Question: I have a table composed by the following data
'''
frame,X,Y
'''
which is the resulting data from several eye tracking analysis.
Now I would like to create a Heatmap using R, like the following

I tried several script found online, none of them gave me that result.
How can I do?
---
Here some sample data
Ignore the first two columns
'''
task,visualization,frame,X,Y
1,b,1,383,221
1,b,1,632,356
1,b,1,947,663
1,b,1,546,206
1,b,1,488,272
1,b,1,578,752
1,b,1,415,261
1,b,1,693,158
1,b,1,684,528
1,b,1,592,67
1,b,1,393,180
1,b,1,1033,709
1,b,1,1080,739
1,b,1,711,523
1,b,1,1246,49
1,b,1,742,69
1,b,1,601,370
1,b,10,902,684
1,b,10,517,241
1,b,10,583,86
1,b,10,582,754
1,b,10,426,257
1,b,10,575,229
1,b,10,697,150
1,b,10,379,520
1,b,10,390,286
1,b,10,618,396
1,b,10,710,143
1,b,10,383,188
1,b,10,1026,713
1,b,10,1078,625
1,b,10,713,521
'''
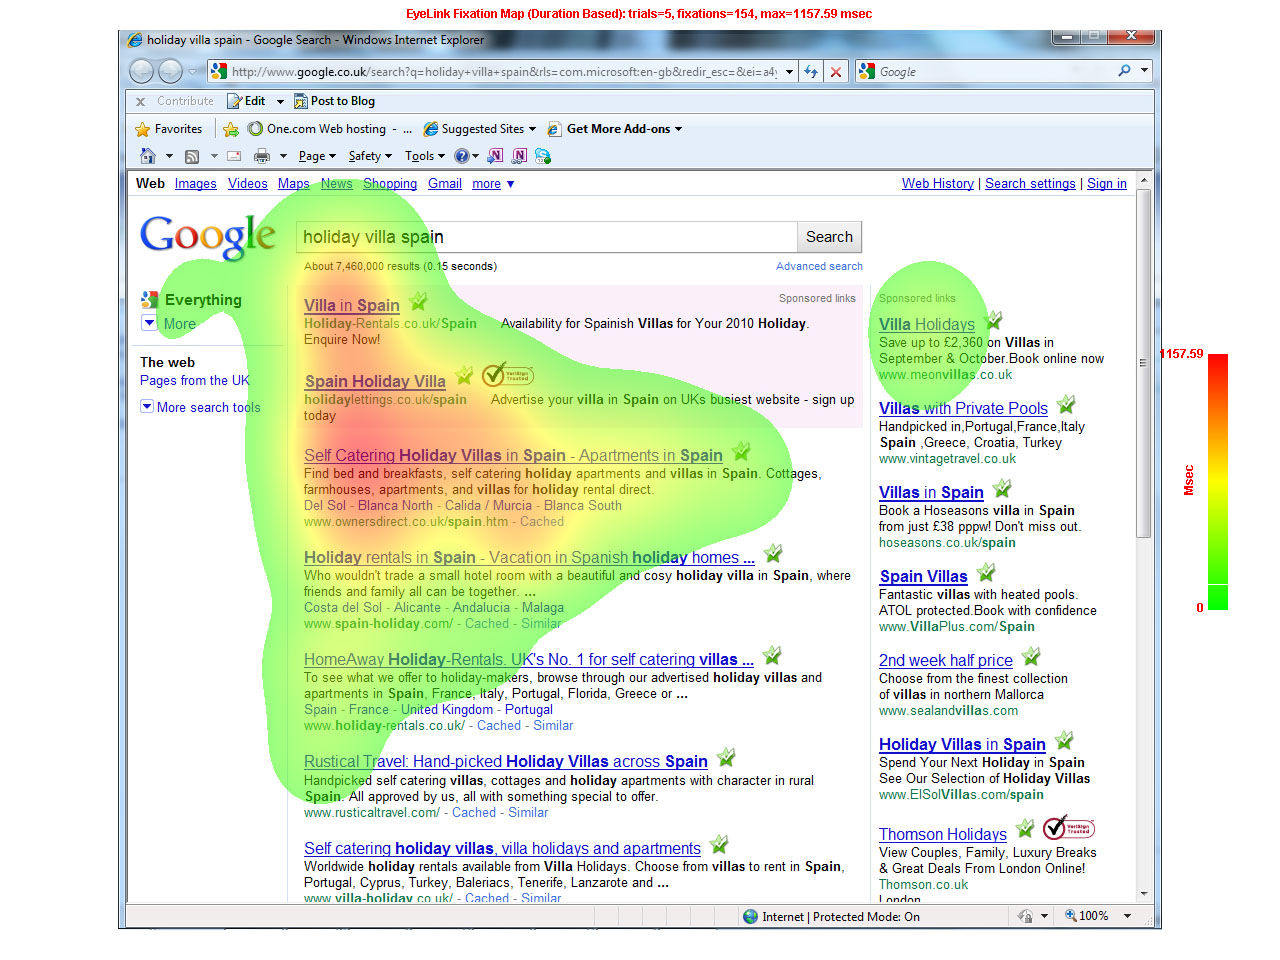
Answer: You can get this type of plot quite easily using 'stat_bin2d' from 'ggplot2':
'''
library(ggplot2)
ggplot(dat, aes(x = X, y = Y)) + stat_bin2d(bins = 10)
'''

This does simple binning, as @RomanLustrik suggested you could also perform some kind of kernel smoothing. This can also be done using 'ggplot2':
'''
ggplot(dat, aes(x = X, y = Y)) +
stat_density2d(geom = "tile", aes(fill = ..density..), contour = FALSE) +
geom_point()
'''

Note that 'dat' is the example data you gave, geting your data into a 'data.frame':
'''
dat = read.table(textConnection("task,visualization,frame,X,Y
1,b,1,383,221
1,b,1,632,356
1,b,1,947,663
1,b,1,546,206
1,b,1,488,272
1,b,1,578,752
1,b,1,415,261
1,b,1,693,158
1,b,1,684,528
1,b,1,592,67
1,b,1,393,180
1,b,1,1033,709
1,b,1,1080,739
1,b,1,711,523
1,b,1,1246,49
1,b,1,742,69
1,b,1,601,370
1,b,10,902,684
1,b,10,517,241
1,b,10,583,86
1,b,10,582,754
1,b,10,426,257
1,b,10,575,229
1,b,10,697,150
1,b,10,379,520
1,b,10,390,286
1,b,10,618,396
1,b,10,710,143
1,b,10,383,188
1,b,10,1026,713
1,b,10,1078,625
1,b,10,713,521"), header = TRUE, sep = ",")
'''